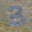
Label: 3